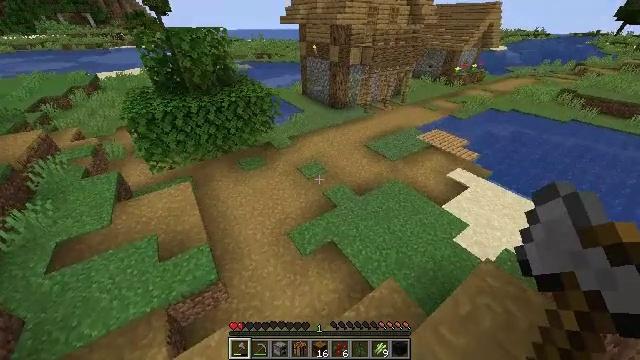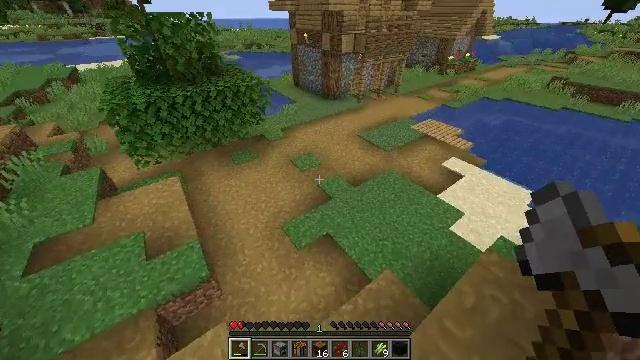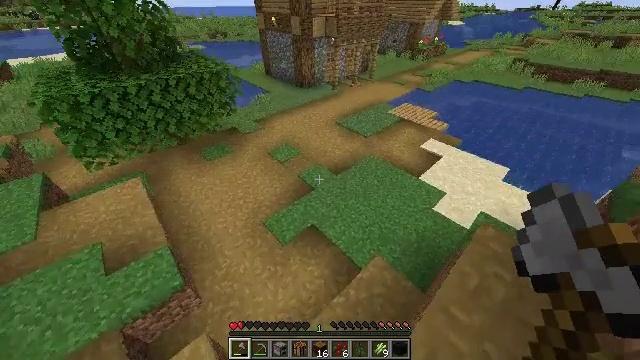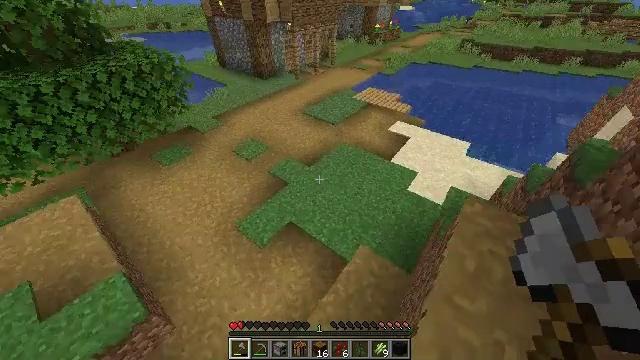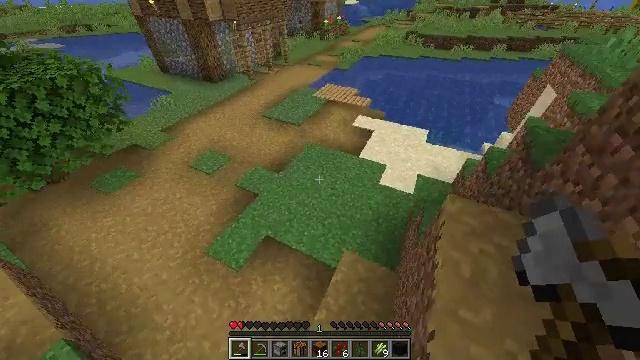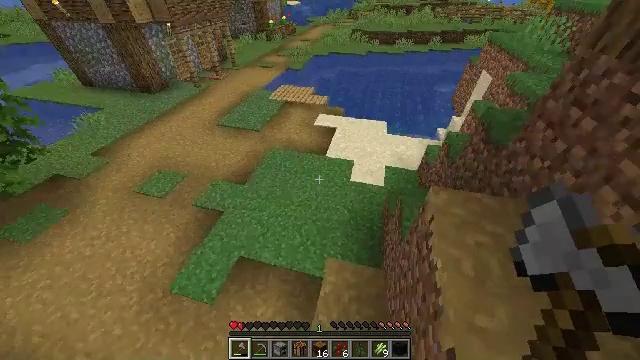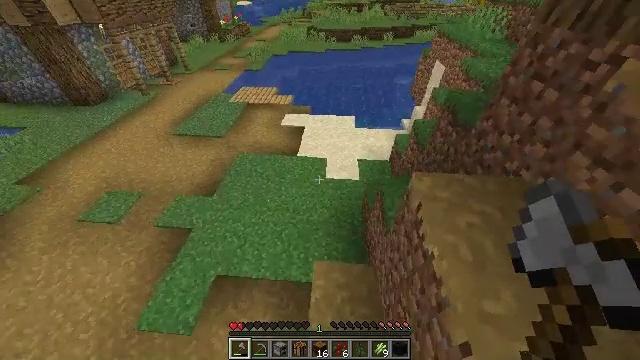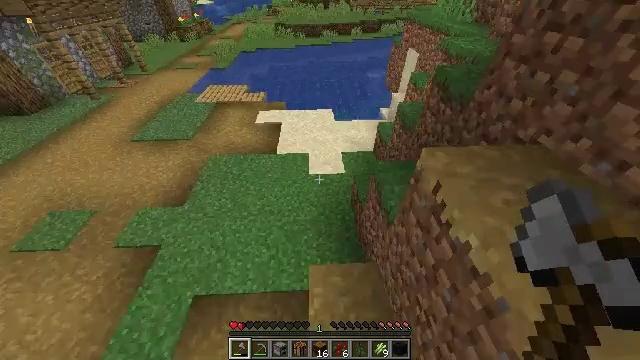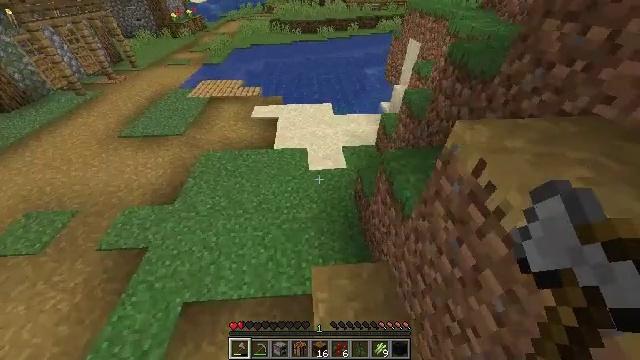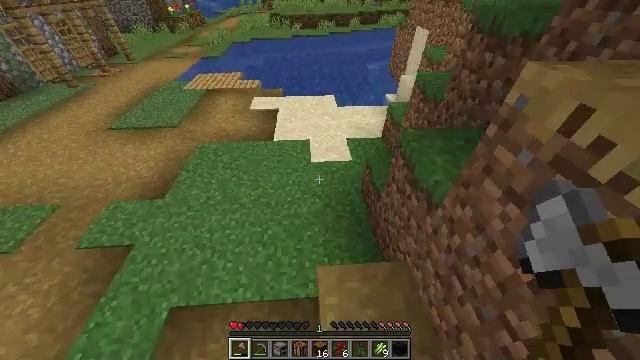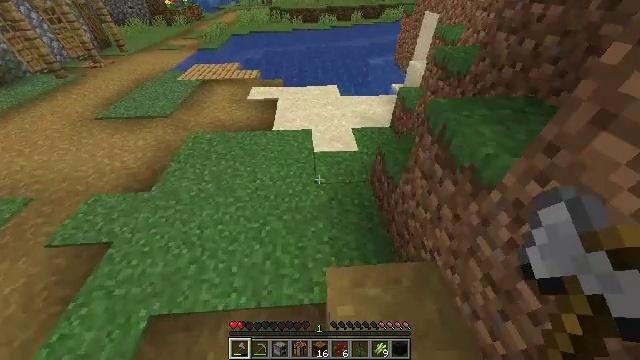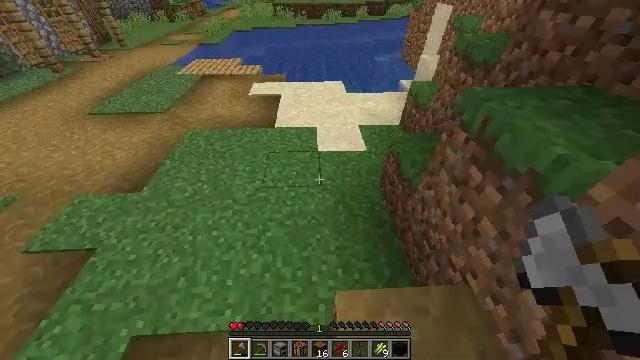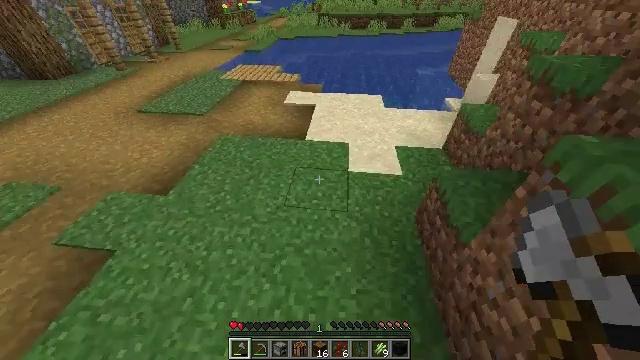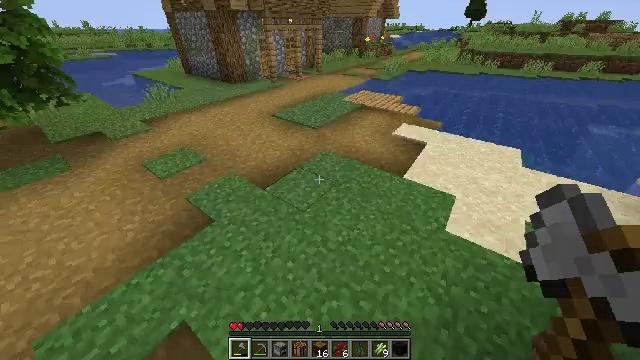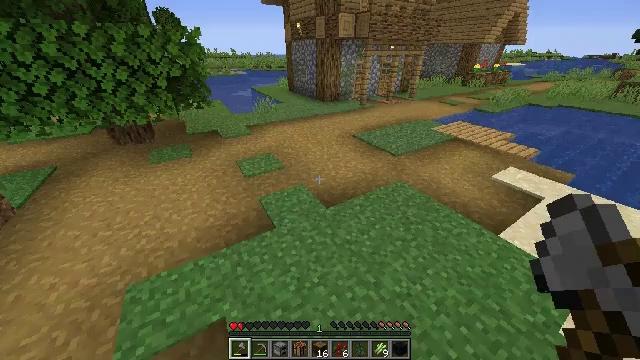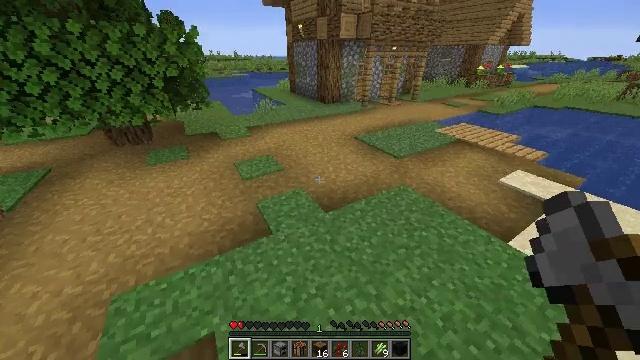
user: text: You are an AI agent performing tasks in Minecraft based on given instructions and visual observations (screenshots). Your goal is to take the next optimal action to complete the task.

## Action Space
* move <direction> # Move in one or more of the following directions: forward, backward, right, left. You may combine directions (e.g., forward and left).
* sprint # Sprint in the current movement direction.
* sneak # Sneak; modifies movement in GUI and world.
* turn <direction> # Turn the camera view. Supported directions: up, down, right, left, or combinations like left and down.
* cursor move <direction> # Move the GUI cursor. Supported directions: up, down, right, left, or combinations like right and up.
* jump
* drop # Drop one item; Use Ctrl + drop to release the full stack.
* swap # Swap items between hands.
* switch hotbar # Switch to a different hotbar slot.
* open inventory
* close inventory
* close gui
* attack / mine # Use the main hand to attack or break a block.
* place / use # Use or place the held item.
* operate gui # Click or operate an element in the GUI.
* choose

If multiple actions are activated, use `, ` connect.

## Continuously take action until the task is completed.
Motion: motion action
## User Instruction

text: Reclaim bookshelf materials.
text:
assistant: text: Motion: move forward, sprint, turn right and down
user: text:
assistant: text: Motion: move forward, sprint, turn right and down
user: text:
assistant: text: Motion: move forward, sprint, turn right and down
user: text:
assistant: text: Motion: move forward, sprint, turn right
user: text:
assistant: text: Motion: move forward, sprint, turn right
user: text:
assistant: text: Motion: move forward, sprint, turn right
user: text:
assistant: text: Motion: move forward, sprint, turn right
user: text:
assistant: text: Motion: move forward, sprint, turn right
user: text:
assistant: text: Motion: move forward, sprint
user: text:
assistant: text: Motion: move forward, sprint
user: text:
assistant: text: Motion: move forward, sprint
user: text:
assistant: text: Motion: move forward, sprint, turn left and up
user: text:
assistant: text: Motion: move forward, sprint, turn left and up
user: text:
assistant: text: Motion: move forward, sprint, turn left and up
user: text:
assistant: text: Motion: move forward, sprint
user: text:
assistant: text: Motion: move forward, sprint
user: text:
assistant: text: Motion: move forward, sprint, turn up
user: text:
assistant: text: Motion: move forward, sprint, turn right and up
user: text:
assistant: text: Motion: move forward, sprint, turn right and up
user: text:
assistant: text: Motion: move forward, sprint, turn right and up
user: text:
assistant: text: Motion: move forward, sprint, turn right and up
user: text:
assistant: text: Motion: move forward, sprint, turn right and up, jump
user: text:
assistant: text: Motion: move forward, sprint, turn right and up, jump
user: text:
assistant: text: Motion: move forward, sprint, turn right and up, jump
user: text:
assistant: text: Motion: move forward, sprint, turn right and up, jump
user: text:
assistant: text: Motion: move forward, sprint, turn right, jump
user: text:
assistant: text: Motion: move forward, sprint, turn right, jump
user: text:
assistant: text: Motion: move forward, sprint, turn right, jump
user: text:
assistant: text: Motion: move forward, sprint, turn right, jump
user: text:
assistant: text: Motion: move forward, sprint, jump